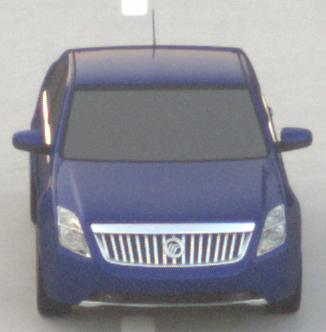
Make: Mercury
Model: Milan
Detailed model: -
Model produced from: 2009
Model produced until: 2010
Doors: 4
Color: blue
Road condition: dry road
Daytime: sunrise or sunset
Contrast: low contrast